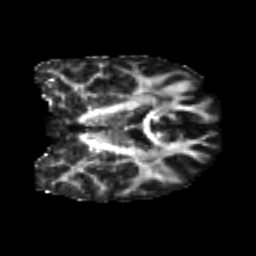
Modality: FA
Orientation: coronal
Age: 20
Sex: male
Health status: healthy
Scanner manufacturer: philips
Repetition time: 7.389 s
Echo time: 0.08599 s